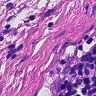
Metastatic tissue present: yes